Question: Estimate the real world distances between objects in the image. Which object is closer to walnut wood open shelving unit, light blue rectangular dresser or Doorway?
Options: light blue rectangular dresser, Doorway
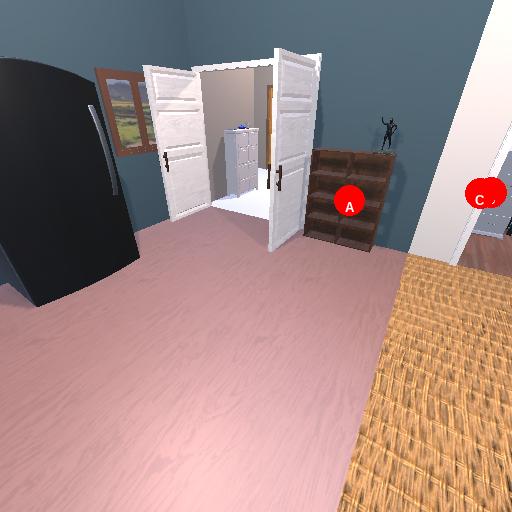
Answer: light blue rectangular dresser